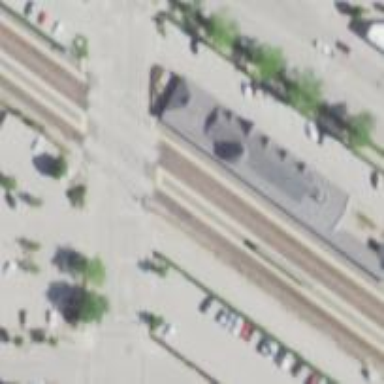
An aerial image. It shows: Train station building.